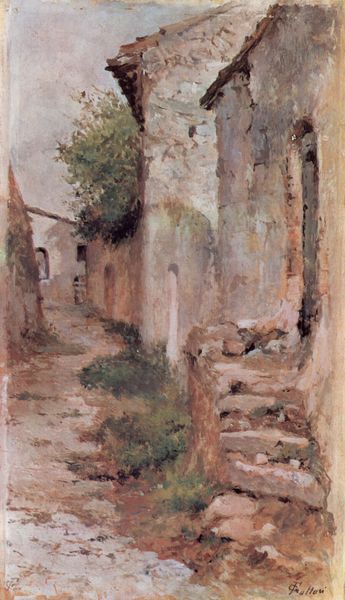
Titel: Dorfstrasse
Künstler: Giovanni Fattori
Standort: Firenze
Institution: Galleria d'Arte Moderna
Schlagwörter: baum, blätter, felsen, gemälde, himmel, schatten, weiß, wolken, aquarell, bäume, grün, impressionismus, landschaft, ocker, stadt, äste, braun, fenster, grau, holz, licht, strasse, tür, dach, gebäude, gras, haus, rot, weg, wolke, beige, alt, stein, steine, öl, häuser, strauch, busch, büsche, pfad, sträucher, land, realismus, pflanzen, dachziegel, genre, bogen, enge, fassade, fassaden, gasse, italien, türen, lehm, schotter, fels, risse, dorf, dächer, mauer, ziegel, türe, ölgemälde, treppe, treppen, stufe, stufen, tiefe, tor, pfosten, bögen, verfall, eingang, eng, ruine, ruinen, himme, putz, unkraut, rötlich, busche, brocken, mediterran, kraut, schindeln, schindel, riss, winkel, kalk, starße, dachschindeln, naß, steinhäuser, treepe, büsdche, steinhäuserr, fassage